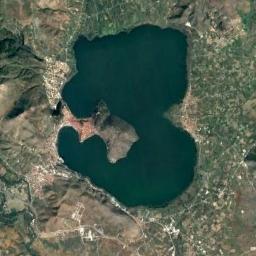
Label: lake